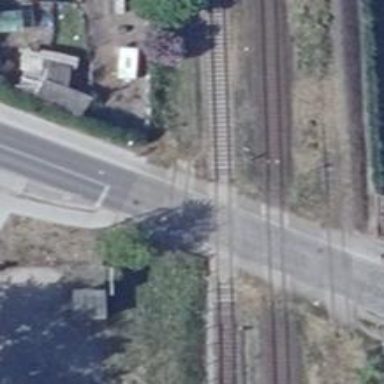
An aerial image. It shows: Railway level crossing.